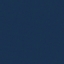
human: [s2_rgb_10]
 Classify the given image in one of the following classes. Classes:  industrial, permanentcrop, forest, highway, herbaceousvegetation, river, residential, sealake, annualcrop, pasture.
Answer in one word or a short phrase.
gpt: SeaLake